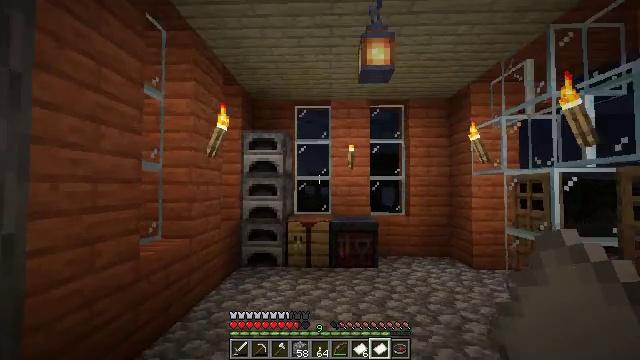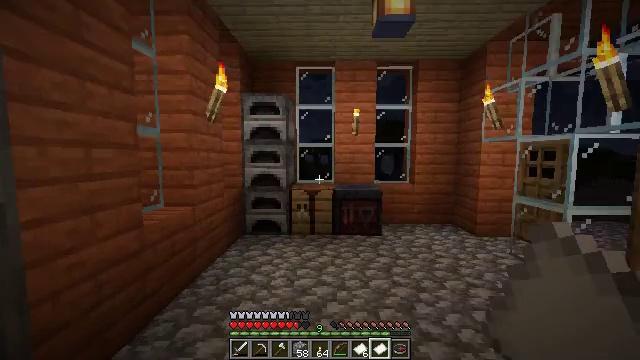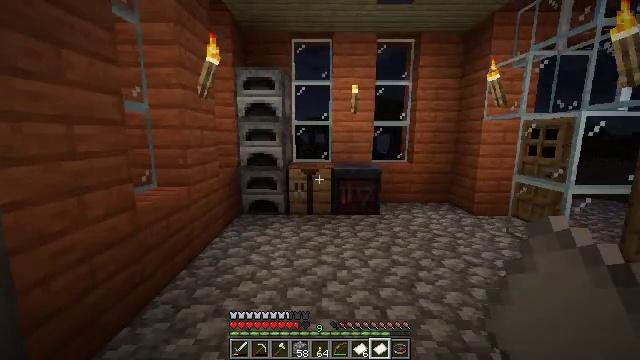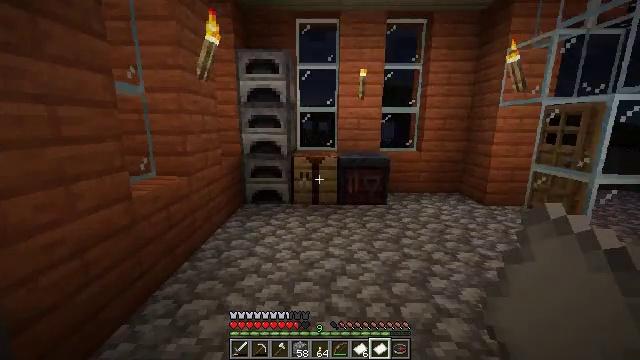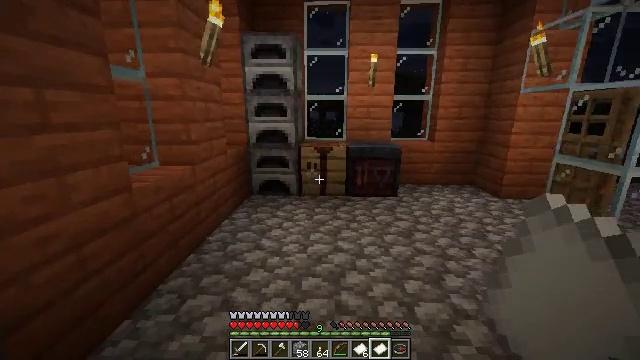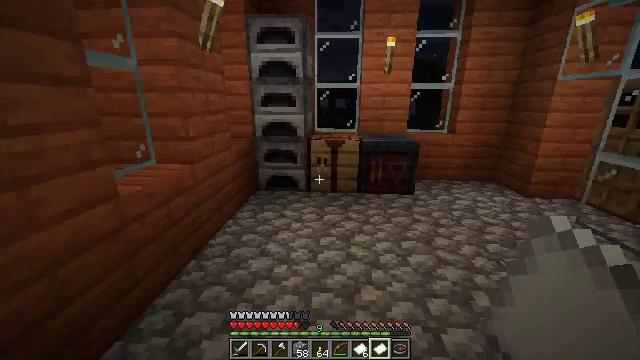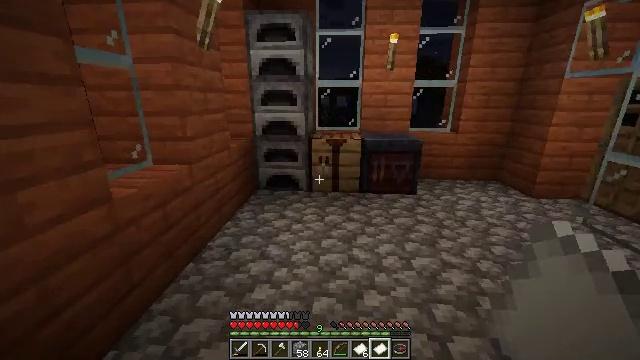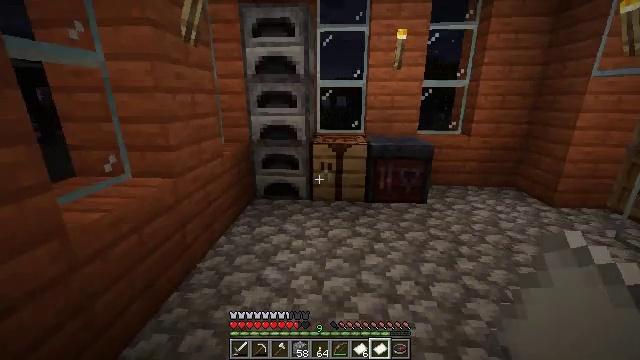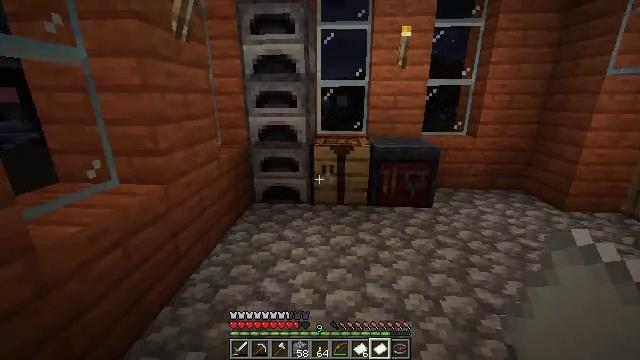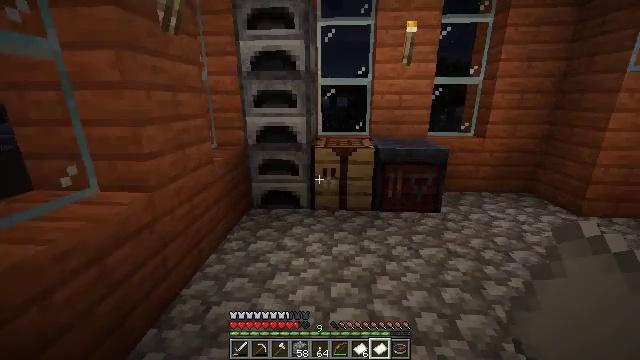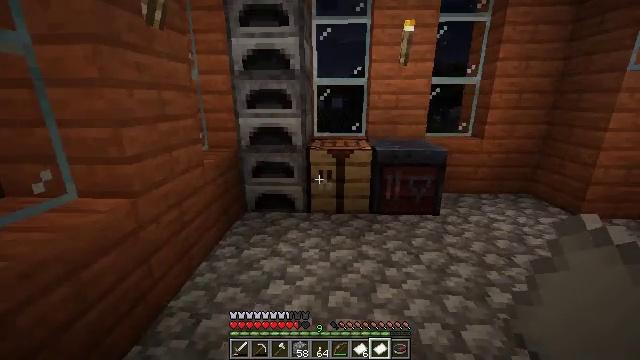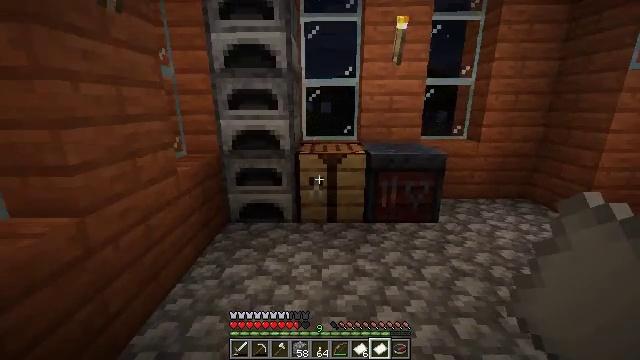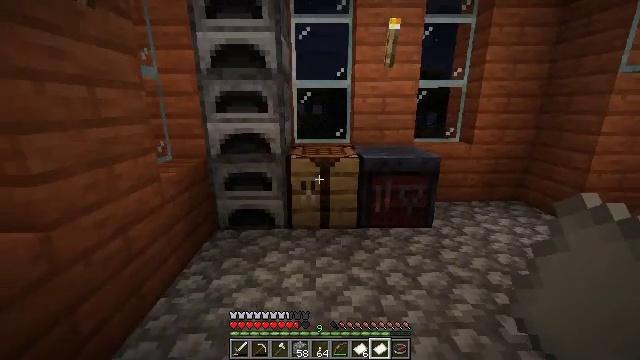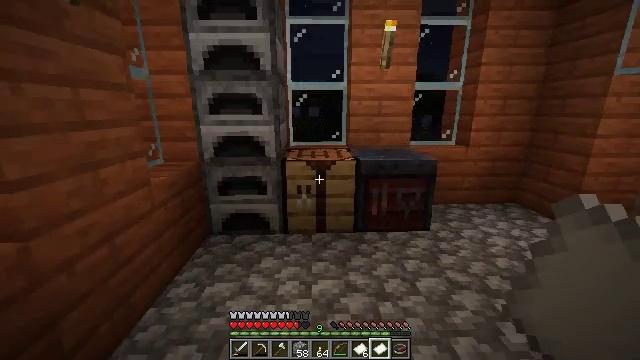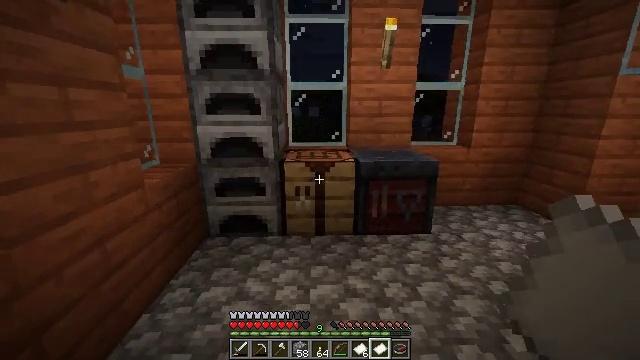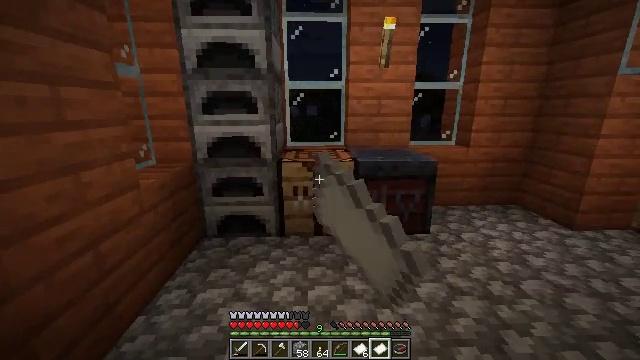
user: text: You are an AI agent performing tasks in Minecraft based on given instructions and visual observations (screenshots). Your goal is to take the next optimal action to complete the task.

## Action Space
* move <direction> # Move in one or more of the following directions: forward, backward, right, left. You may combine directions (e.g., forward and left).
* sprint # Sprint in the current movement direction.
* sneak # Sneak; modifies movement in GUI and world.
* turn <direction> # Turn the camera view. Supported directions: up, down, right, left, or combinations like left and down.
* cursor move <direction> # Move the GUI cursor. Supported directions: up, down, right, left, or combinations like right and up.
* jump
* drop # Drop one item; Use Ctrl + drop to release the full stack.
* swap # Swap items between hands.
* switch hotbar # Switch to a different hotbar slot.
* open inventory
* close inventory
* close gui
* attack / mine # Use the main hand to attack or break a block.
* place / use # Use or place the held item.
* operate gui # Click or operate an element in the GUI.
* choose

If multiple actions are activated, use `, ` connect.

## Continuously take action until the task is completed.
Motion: motion action
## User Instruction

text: Open the crafting table and make a stonecutter.
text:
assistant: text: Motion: move forward and move left, turn down
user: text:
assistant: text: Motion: move forward, turn right and down
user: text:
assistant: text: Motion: move forward, turn down
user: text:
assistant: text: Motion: move forward, turn left and down
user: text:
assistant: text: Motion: move forward, turn left and down
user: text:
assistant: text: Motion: move forward
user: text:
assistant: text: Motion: move forward
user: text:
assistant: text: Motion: move forward
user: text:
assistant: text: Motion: move forward
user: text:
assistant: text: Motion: move forward, turn right
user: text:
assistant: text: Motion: move forward, turn right
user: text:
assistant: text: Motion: turn right
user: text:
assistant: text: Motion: no_op
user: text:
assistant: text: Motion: use / place
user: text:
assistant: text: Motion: use / place
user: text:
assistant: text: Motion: use / place
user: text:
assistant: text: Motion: no_op
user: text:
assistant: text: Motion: no_op
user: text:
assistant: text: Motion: no_op
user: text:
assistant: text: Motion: no_op
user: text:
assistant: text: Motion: no_op
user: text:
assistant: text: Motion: no_op
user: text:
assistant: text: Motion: no_op
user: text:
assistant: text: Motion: no_op
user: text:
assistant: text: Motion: no_op
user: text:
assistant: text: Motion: no_op
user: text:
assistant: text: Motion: turn down
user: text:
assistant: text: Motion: turn down
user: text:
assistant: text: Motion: turn left and down
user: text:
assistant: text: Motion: turn left and down